Question: I am implementing an APNS push for my app with the following behaviours
:
User will receive a pop up message and on click will bring him/her to the 3rd tab in the app (see code below)
'''
-(void)application:(UIApplication *)application didReceiveRemoteNotification:(NSDictionary *)userInfo
{
self.tabController.selectedIndex = 3;
}
'''
No popup alert will be shown and the number of new notifications will show as a number on the 3rd tab

My question is how can I determine if the user's app is active?
How and where can I implement the check so that I can set the 2 different behaviours?
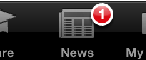
Answer: '''
- (void)application:(UIApplication *)application didReceiveRemoteNotification:(NSDictionary *)userInfo
{
if (application.applicationState == UIApplicationStateActive) {
// update the tab bar item
}
else {
self.tabController.selectedIndex = 3;
}
}
'''